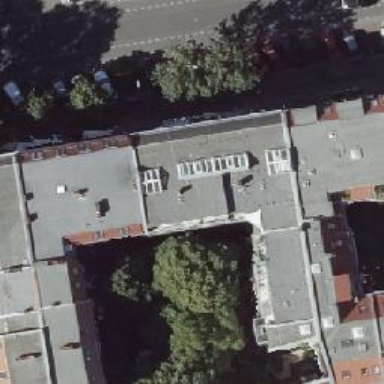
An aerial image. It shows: Kindergarten.